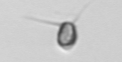
Label: Acanthoica_quattrospina